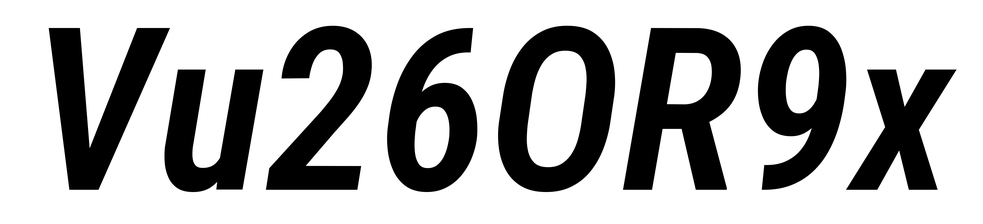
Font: Roboto-Italic_Condensed_SemiBold_Italic